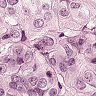
Metastatic tissue present: yes